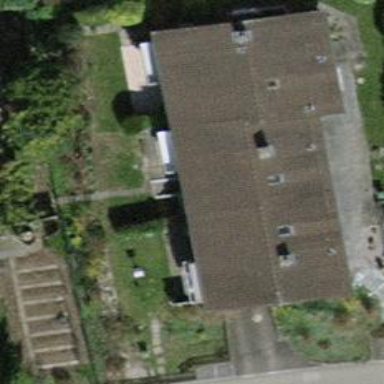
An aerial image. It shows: Building with tiled roof.